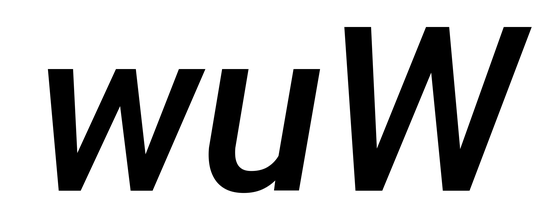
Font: Roboto-Italic_Medium_Italic